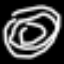
Label: donut